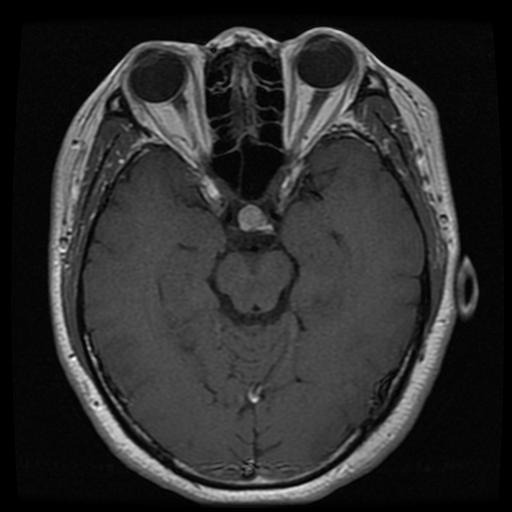
Label: pituitary